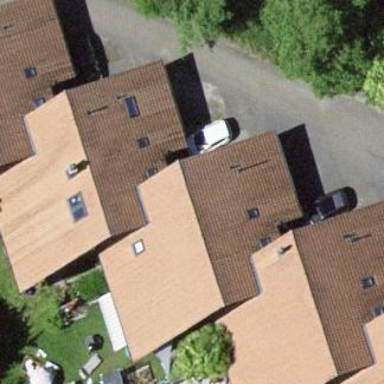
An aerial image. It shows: Terrace building.